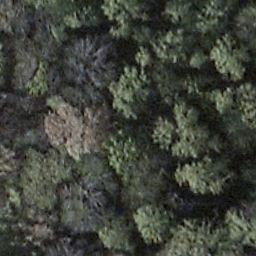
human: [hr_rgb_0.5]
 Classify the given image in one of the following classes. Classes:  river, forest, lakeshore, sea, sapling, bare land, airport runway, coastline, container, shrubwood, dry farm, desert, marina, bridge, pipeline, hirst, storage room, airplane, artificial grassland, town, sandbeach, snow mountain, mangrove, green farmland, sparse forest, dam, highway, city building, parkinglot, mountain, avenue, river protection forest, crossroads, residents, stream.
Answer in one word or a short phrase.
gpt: shrubwood